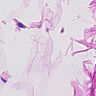
Metastatic tissue present: no